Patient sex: F
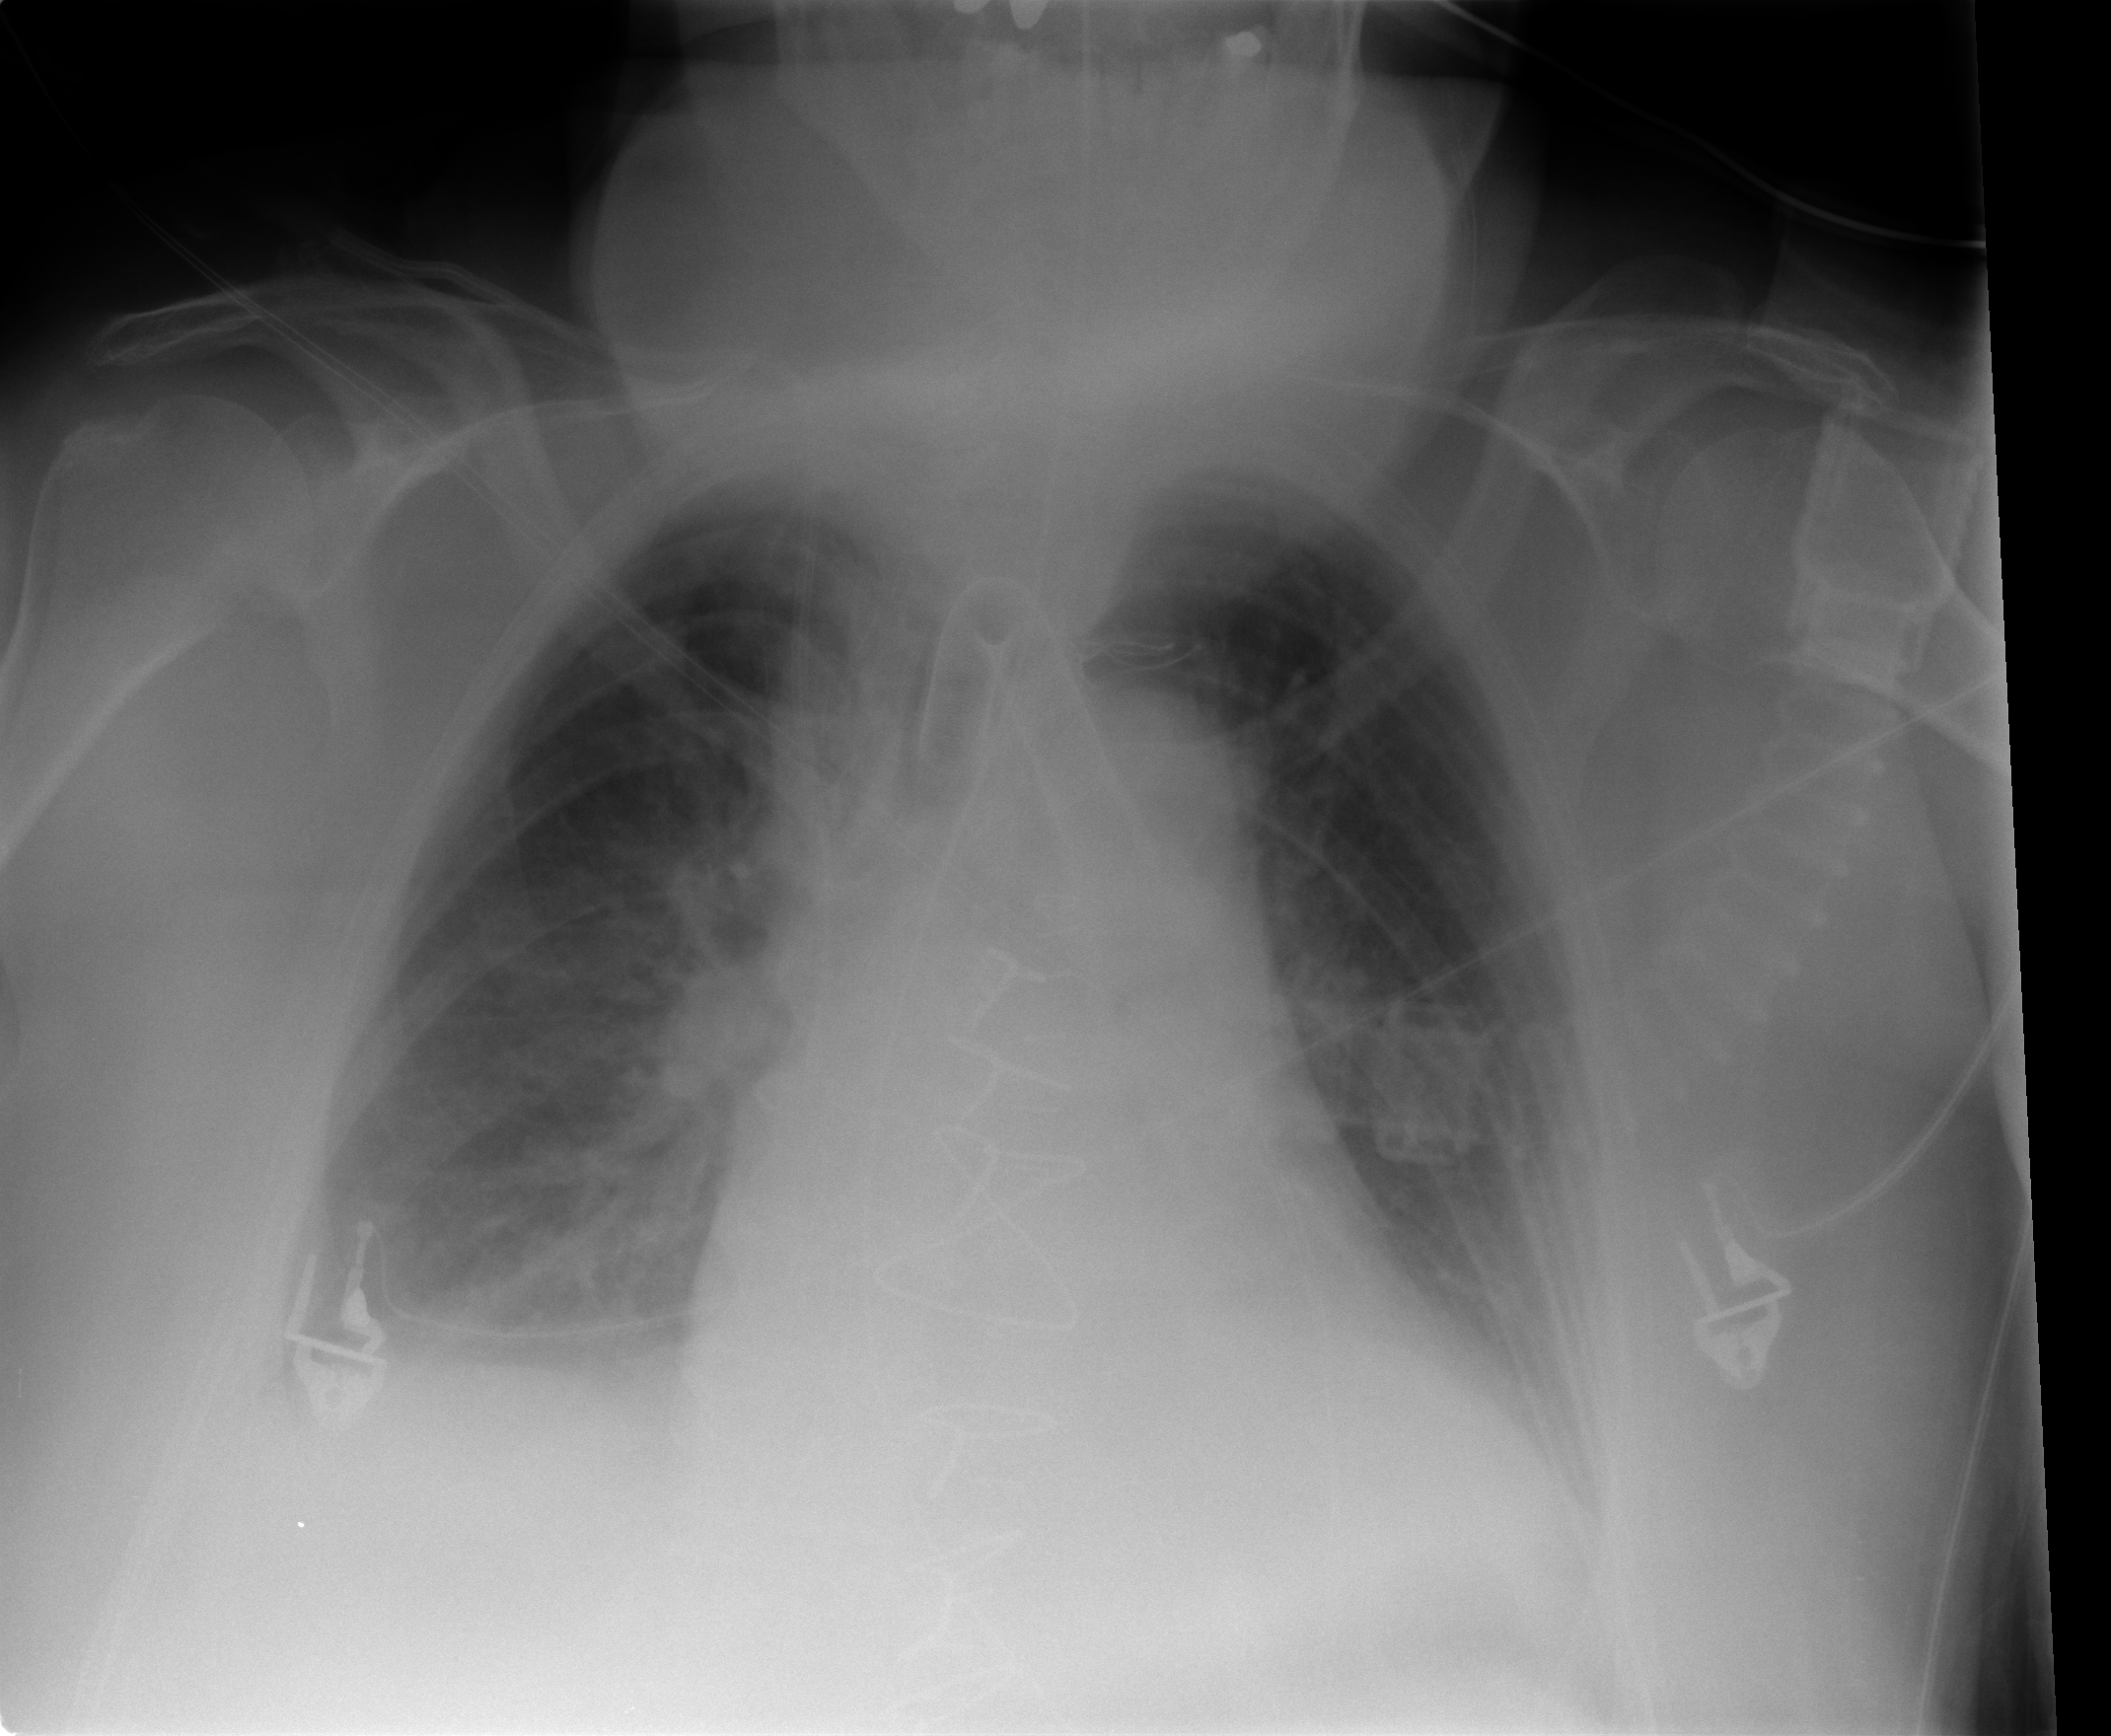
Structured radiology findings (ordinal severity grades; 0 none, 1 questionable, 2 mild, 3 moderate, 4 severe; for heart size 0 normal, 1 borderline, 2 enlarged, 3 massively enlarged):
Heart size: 2
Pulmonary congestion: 2
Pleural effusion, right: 2
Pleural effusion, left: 2
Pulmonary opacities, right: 0
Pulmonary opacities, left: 0
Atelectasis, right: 2
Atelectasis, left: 2